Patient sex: M
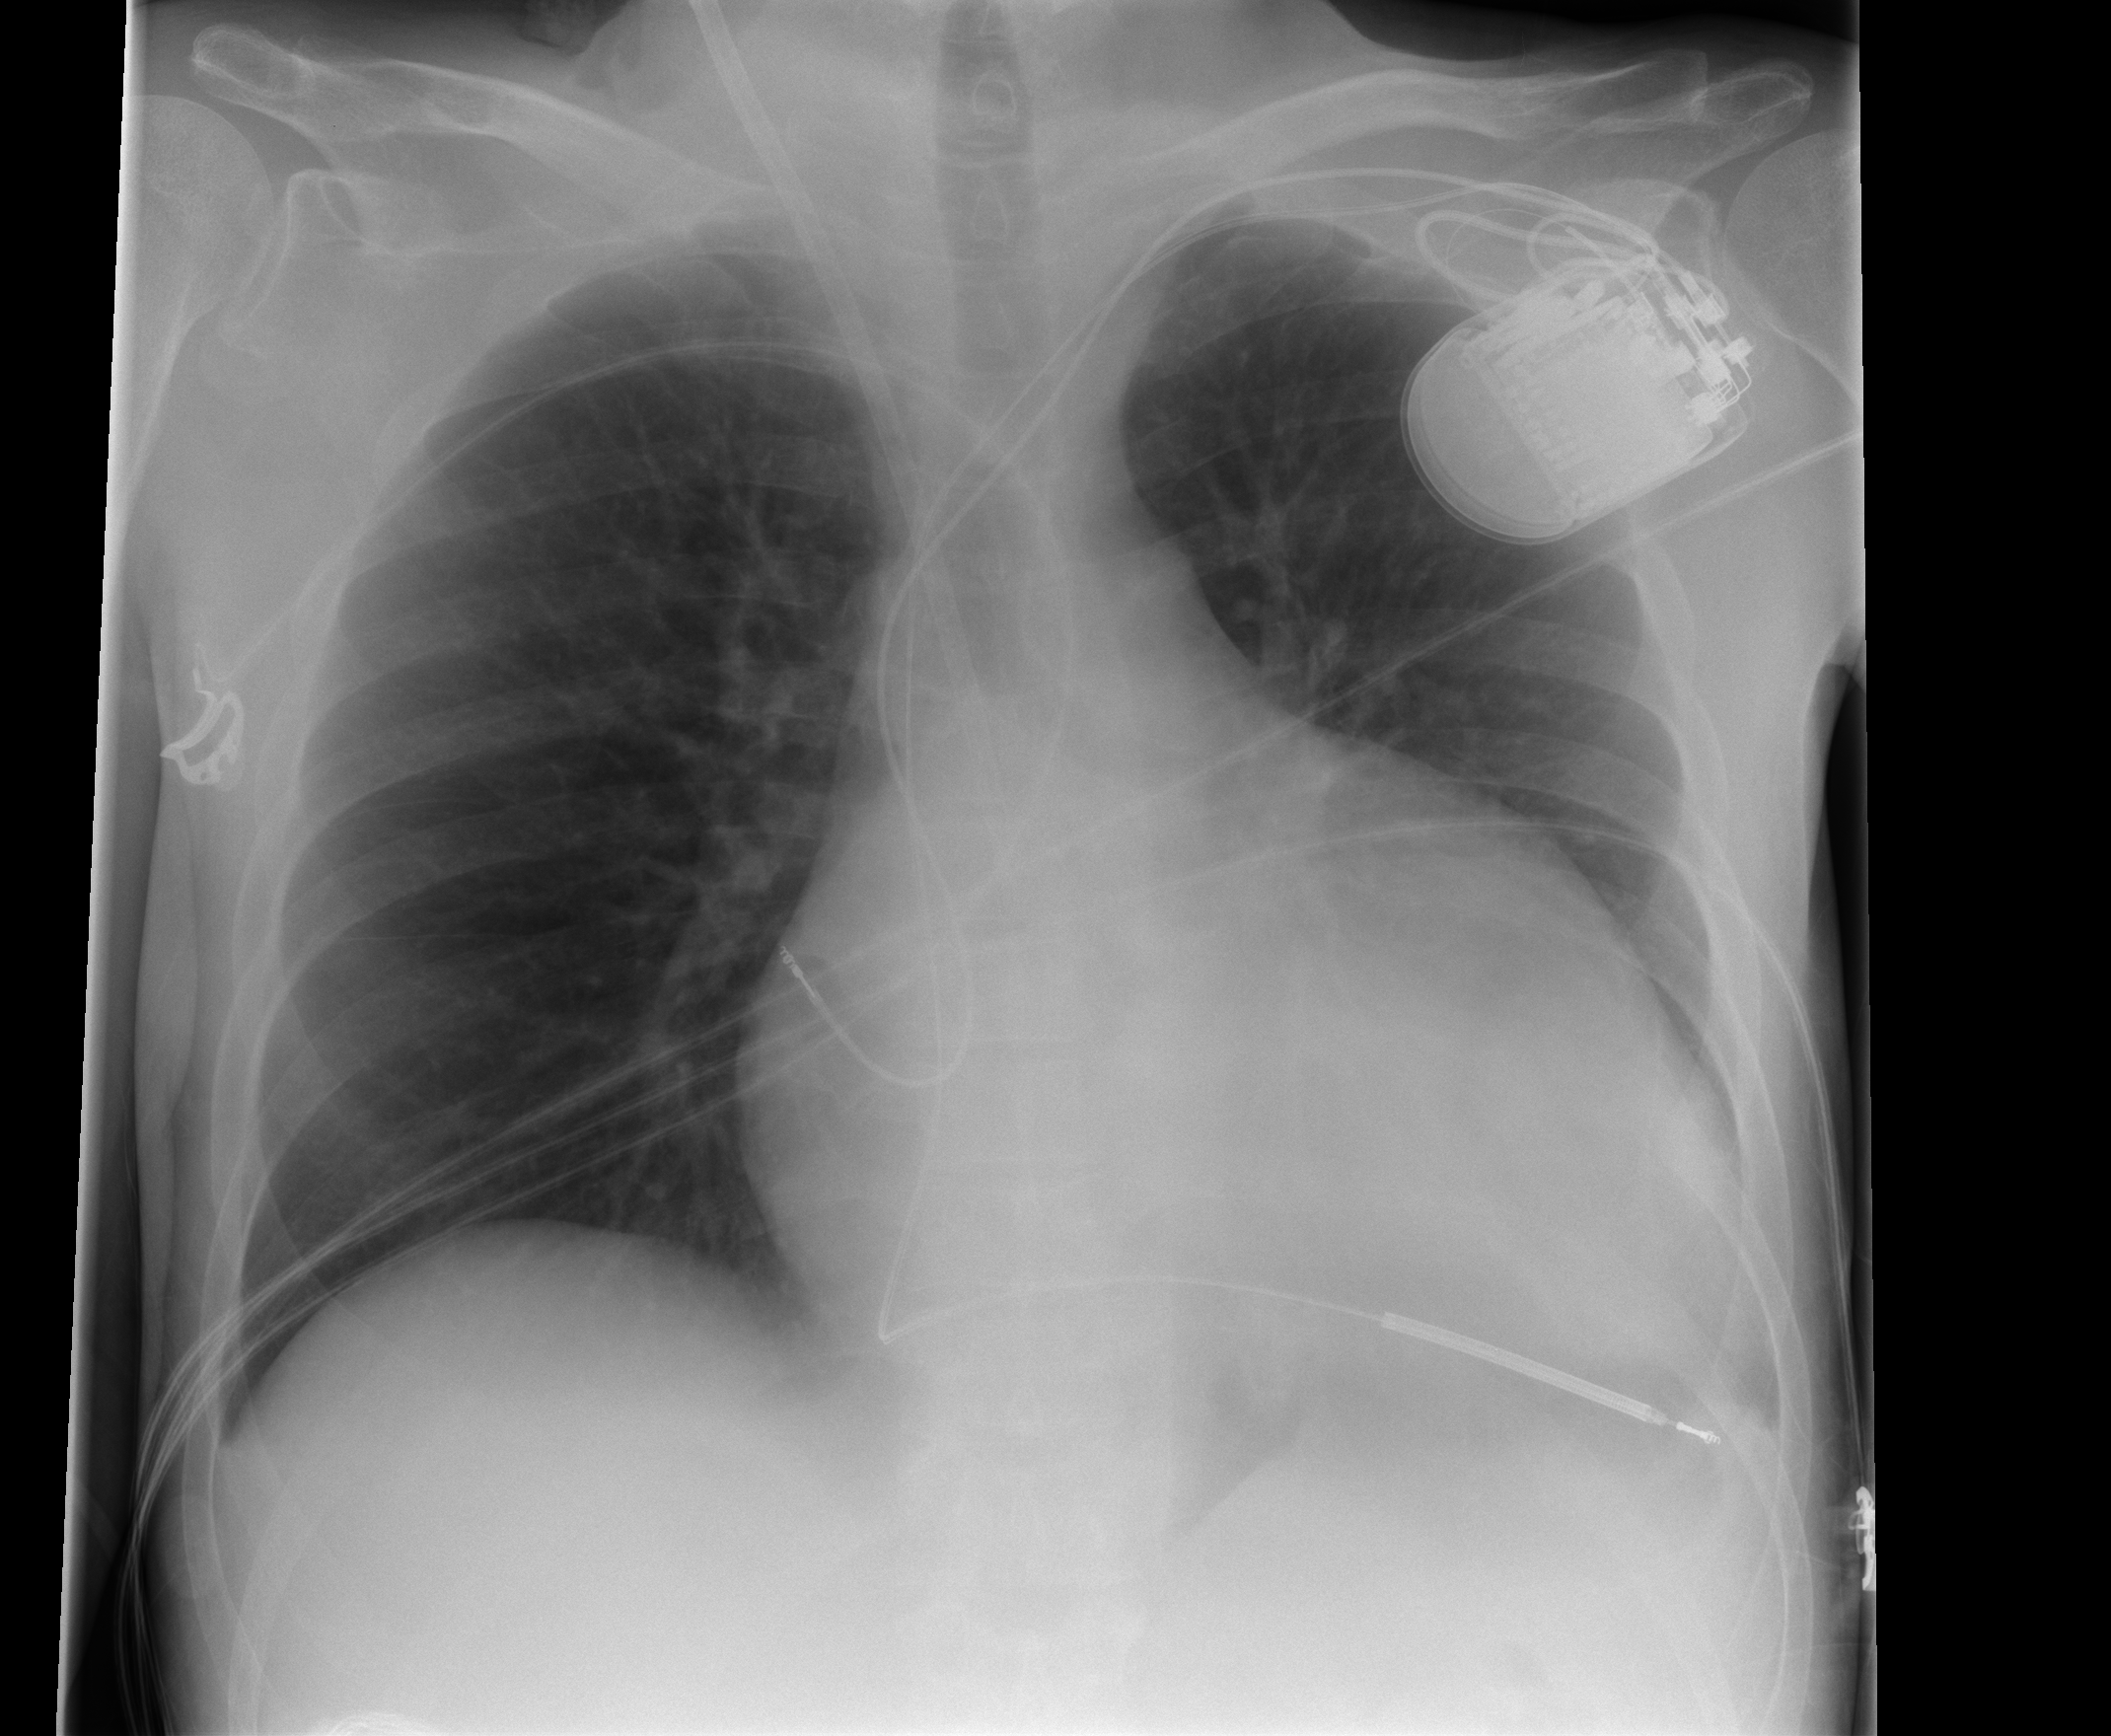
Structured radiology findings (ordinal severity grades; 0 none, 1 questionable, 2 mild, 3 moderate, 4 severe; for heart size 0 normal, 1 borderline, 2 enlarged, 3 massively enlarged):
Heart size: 3
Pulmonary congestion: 0
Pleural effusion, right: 0
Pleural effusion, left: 0
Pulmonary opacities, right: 0
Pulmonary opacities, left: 0
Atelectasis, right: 0
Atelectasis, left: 0